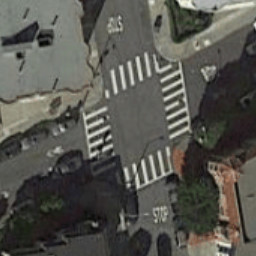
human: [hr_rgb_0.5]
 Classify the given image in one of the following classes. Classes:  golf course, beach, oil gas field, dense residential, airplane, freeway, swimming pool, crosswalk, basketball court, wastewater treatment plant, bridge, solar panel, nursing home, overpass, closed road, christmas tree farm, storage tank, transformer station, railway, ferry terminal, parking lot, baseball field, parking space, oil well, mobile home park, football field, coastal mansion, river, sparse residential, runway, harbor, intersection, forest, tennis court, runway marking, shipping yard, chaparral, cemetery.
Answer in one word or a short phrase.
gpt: crosswalk